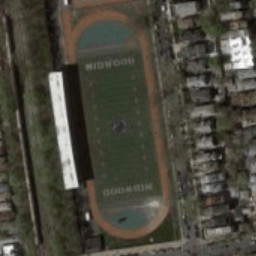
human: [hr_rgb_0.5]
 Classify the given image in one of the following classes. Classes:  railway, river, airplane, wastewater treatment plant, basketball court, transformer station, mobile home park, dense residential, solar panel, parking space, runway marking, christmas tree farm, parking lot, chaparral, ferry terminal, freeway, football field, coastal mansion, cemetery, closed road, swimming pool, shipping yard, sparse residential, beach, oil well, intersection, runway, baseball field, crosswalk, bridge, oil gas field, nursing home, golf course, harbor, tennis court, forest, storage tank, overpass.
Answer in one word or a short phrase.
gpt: football field